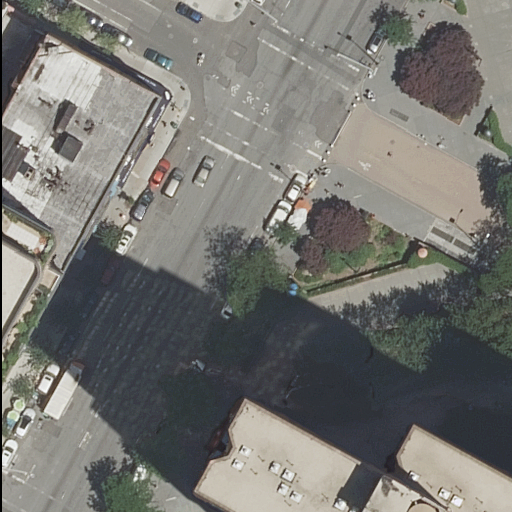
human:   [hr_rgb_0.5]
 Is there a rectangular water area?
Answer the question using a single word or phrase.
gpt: no

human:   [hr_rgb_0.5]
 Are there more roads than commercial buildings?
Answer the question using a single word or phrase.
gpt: yes

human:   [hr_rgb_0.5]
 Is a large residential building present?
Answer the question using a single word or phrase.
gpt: yes

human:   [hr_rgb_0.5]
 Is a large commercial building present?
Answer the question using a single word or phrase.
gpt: no

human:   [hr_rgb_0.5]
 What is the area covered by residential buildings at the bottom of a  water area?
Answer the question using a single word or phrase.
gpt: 0m2

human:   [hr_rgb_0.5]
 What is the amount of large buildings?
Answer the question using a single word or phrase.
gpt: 3

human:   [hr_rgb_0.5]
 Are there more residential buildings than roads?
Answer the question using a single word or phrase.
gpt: no

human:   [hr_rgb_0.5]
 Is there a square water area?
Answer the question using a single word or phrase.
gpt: no

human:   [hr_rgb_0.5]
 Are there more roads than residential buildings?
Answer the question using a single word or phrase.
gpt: yes

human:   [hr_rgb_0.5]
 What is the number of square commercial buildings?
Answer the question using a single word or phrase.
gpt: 0

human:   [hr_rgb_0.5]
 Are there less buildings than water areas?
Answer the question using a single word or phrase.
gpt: no

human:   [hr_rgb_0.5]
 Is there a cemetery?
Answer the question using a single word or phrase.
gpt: no

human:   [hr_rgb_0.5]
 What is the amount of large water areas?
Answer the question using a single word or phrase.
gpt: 0

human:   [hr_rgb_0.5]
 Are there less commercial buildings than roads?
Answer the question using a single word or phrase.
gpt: yes

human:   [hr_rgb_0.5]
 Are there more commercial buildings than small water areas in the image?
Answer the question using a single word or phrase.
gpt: no

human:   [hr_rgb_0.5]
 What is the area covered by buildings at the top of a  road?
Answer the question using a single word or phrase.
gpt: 46m2

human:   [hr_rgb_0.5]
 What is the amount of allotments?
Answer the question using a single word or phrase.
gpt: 0

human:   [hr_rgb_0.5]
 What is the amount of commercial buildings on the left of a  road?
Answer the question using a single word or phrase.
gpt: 0

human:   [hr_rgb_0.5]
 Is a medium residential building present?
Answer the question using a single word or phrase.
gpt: yes

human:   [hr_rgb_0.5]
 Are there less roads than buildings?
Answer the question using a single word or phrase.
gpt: no

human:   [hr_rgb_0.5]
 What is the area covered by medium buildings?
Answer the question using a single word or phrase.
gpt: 172m2

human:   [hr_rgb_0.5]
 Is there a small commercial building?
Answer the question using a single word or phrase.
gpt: no

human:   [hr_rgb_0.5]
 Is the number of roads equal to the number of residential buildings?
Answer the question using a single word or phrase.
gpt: no

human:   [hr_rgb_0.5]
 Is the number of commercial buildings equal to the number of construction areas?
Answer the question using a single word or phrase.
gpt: yes

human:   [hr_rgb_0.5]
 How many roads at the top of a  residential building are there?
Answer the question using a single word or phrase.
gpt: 9

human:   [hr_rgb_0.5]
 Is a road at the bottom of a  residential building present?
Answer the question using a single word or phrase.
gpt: yes

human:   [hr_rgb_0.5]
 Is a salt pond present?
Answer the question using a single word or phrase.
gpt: no

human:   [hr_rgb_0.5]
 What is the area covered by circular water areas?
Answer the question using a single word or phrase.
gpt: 0m2

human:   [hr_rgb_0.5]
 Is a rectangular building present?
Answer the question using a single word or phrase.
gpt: yes

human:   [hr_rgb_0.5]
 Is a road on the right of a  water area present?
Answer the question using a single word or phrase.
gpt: no

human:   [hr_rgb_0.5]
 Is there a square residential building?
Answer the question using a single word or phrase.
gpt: no

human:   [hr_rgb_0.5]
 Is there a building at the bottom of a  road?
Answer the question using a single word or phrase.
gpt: yes

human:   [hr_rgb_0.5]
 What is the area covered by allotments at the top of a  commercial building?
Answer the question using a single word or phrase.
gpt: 0m2

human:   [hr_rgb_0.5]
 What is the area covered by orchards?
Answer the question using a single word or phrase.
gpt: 0m2

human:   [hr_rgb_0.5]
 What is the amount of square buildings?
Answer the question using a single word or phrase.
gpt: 0

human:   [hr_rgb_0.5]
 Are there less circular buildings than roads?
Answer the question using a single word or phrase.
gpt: yes